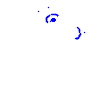
Particle: pion